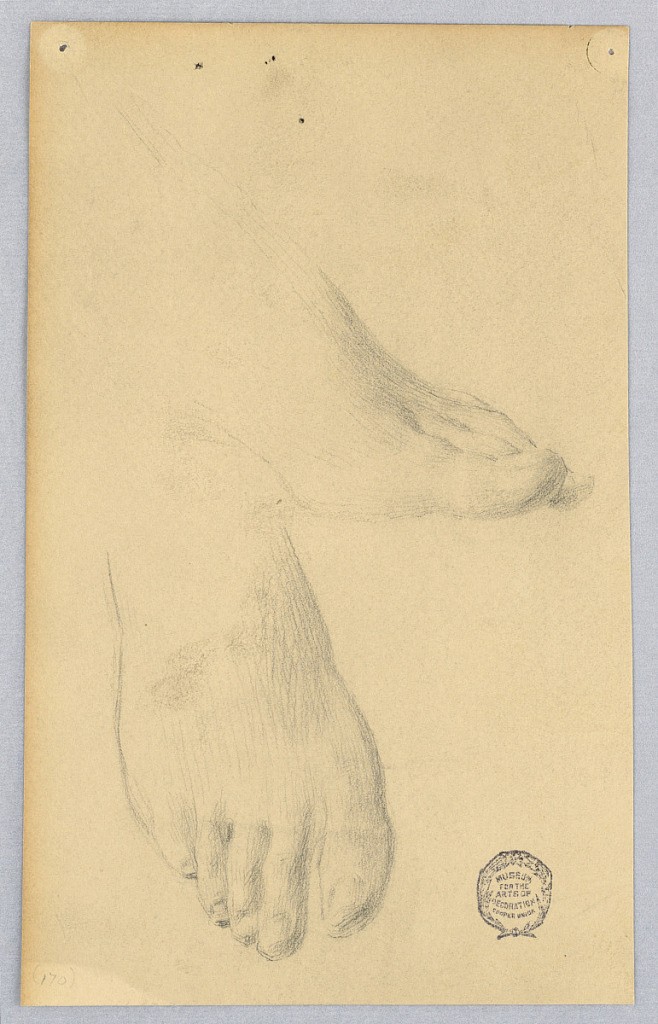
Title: Study of Feet
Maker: Francis Augustus Lathrop, American, 1849–1909
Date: ca. 1895
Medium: Graphite on cream paper
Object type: Drawing
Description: Lower left, lower part of right foot seen from the top, with toes pointing towards bottom of page; left foot, seen from the side, upper right.